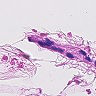
Metastatic tissue present: no